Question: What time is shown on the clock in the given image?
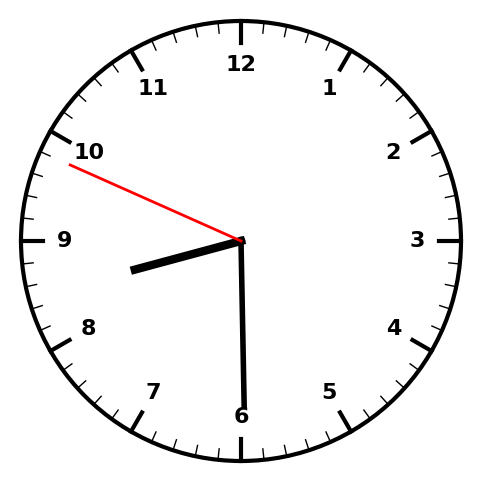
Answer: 08:29:49